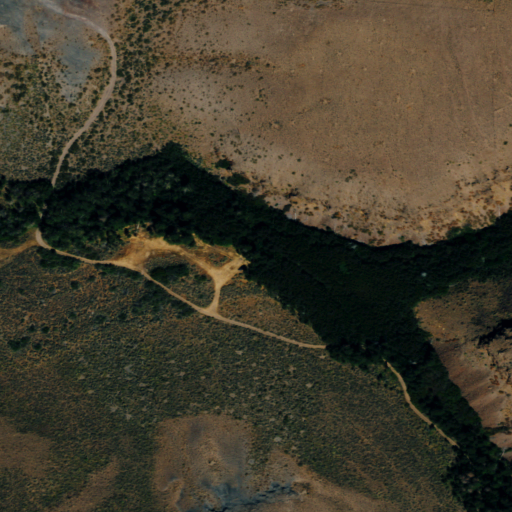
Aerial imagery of valley in Nevada named Wood Canyon containing shrub, woody wetlands, and grassland